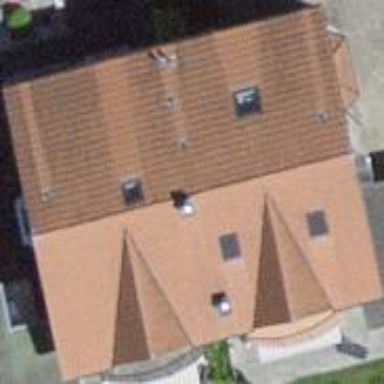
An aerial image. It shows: Semi-detached house with gabled roof.